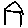
Label: house